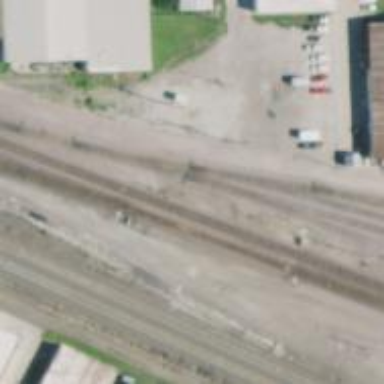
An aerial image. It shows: Railway siding for service.